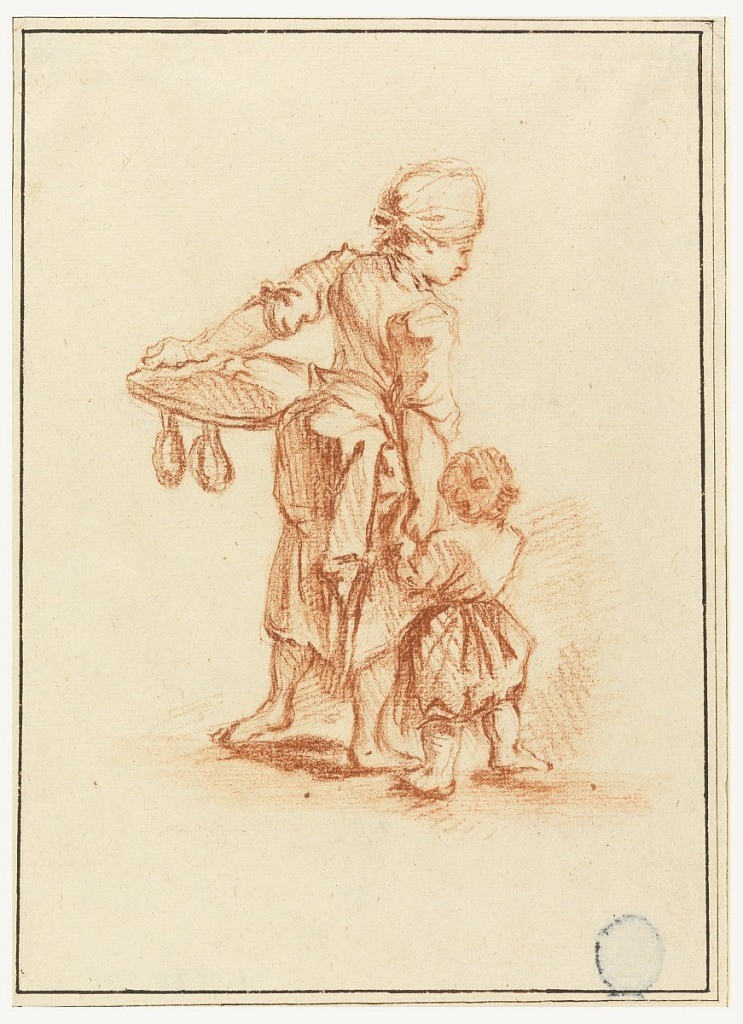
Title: A Woman Leading a Child
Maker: Jean Baptiste Le Prince, French, 1734–1781
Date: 1750–75
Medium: Red chalk on cream laid paper
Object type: Drawing
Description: A woman in peasant garb is shown from behind leading a child who holds her right hand. She carries an object or bundle  in her left.